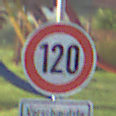
Verkehrszeichen: Geschwindigkeit120
Zusatzzeichen unten: HinweiseAufGefahrenDurchVerbaleAngabe4
Umgebung: Outdoor, Suburban
Tageszeit: SunriseSunset
Wetter: PartlyCloudy
Licht: Natural
Jahreszeit: NotSpecified
Kontrast: HighContrast